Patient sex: F
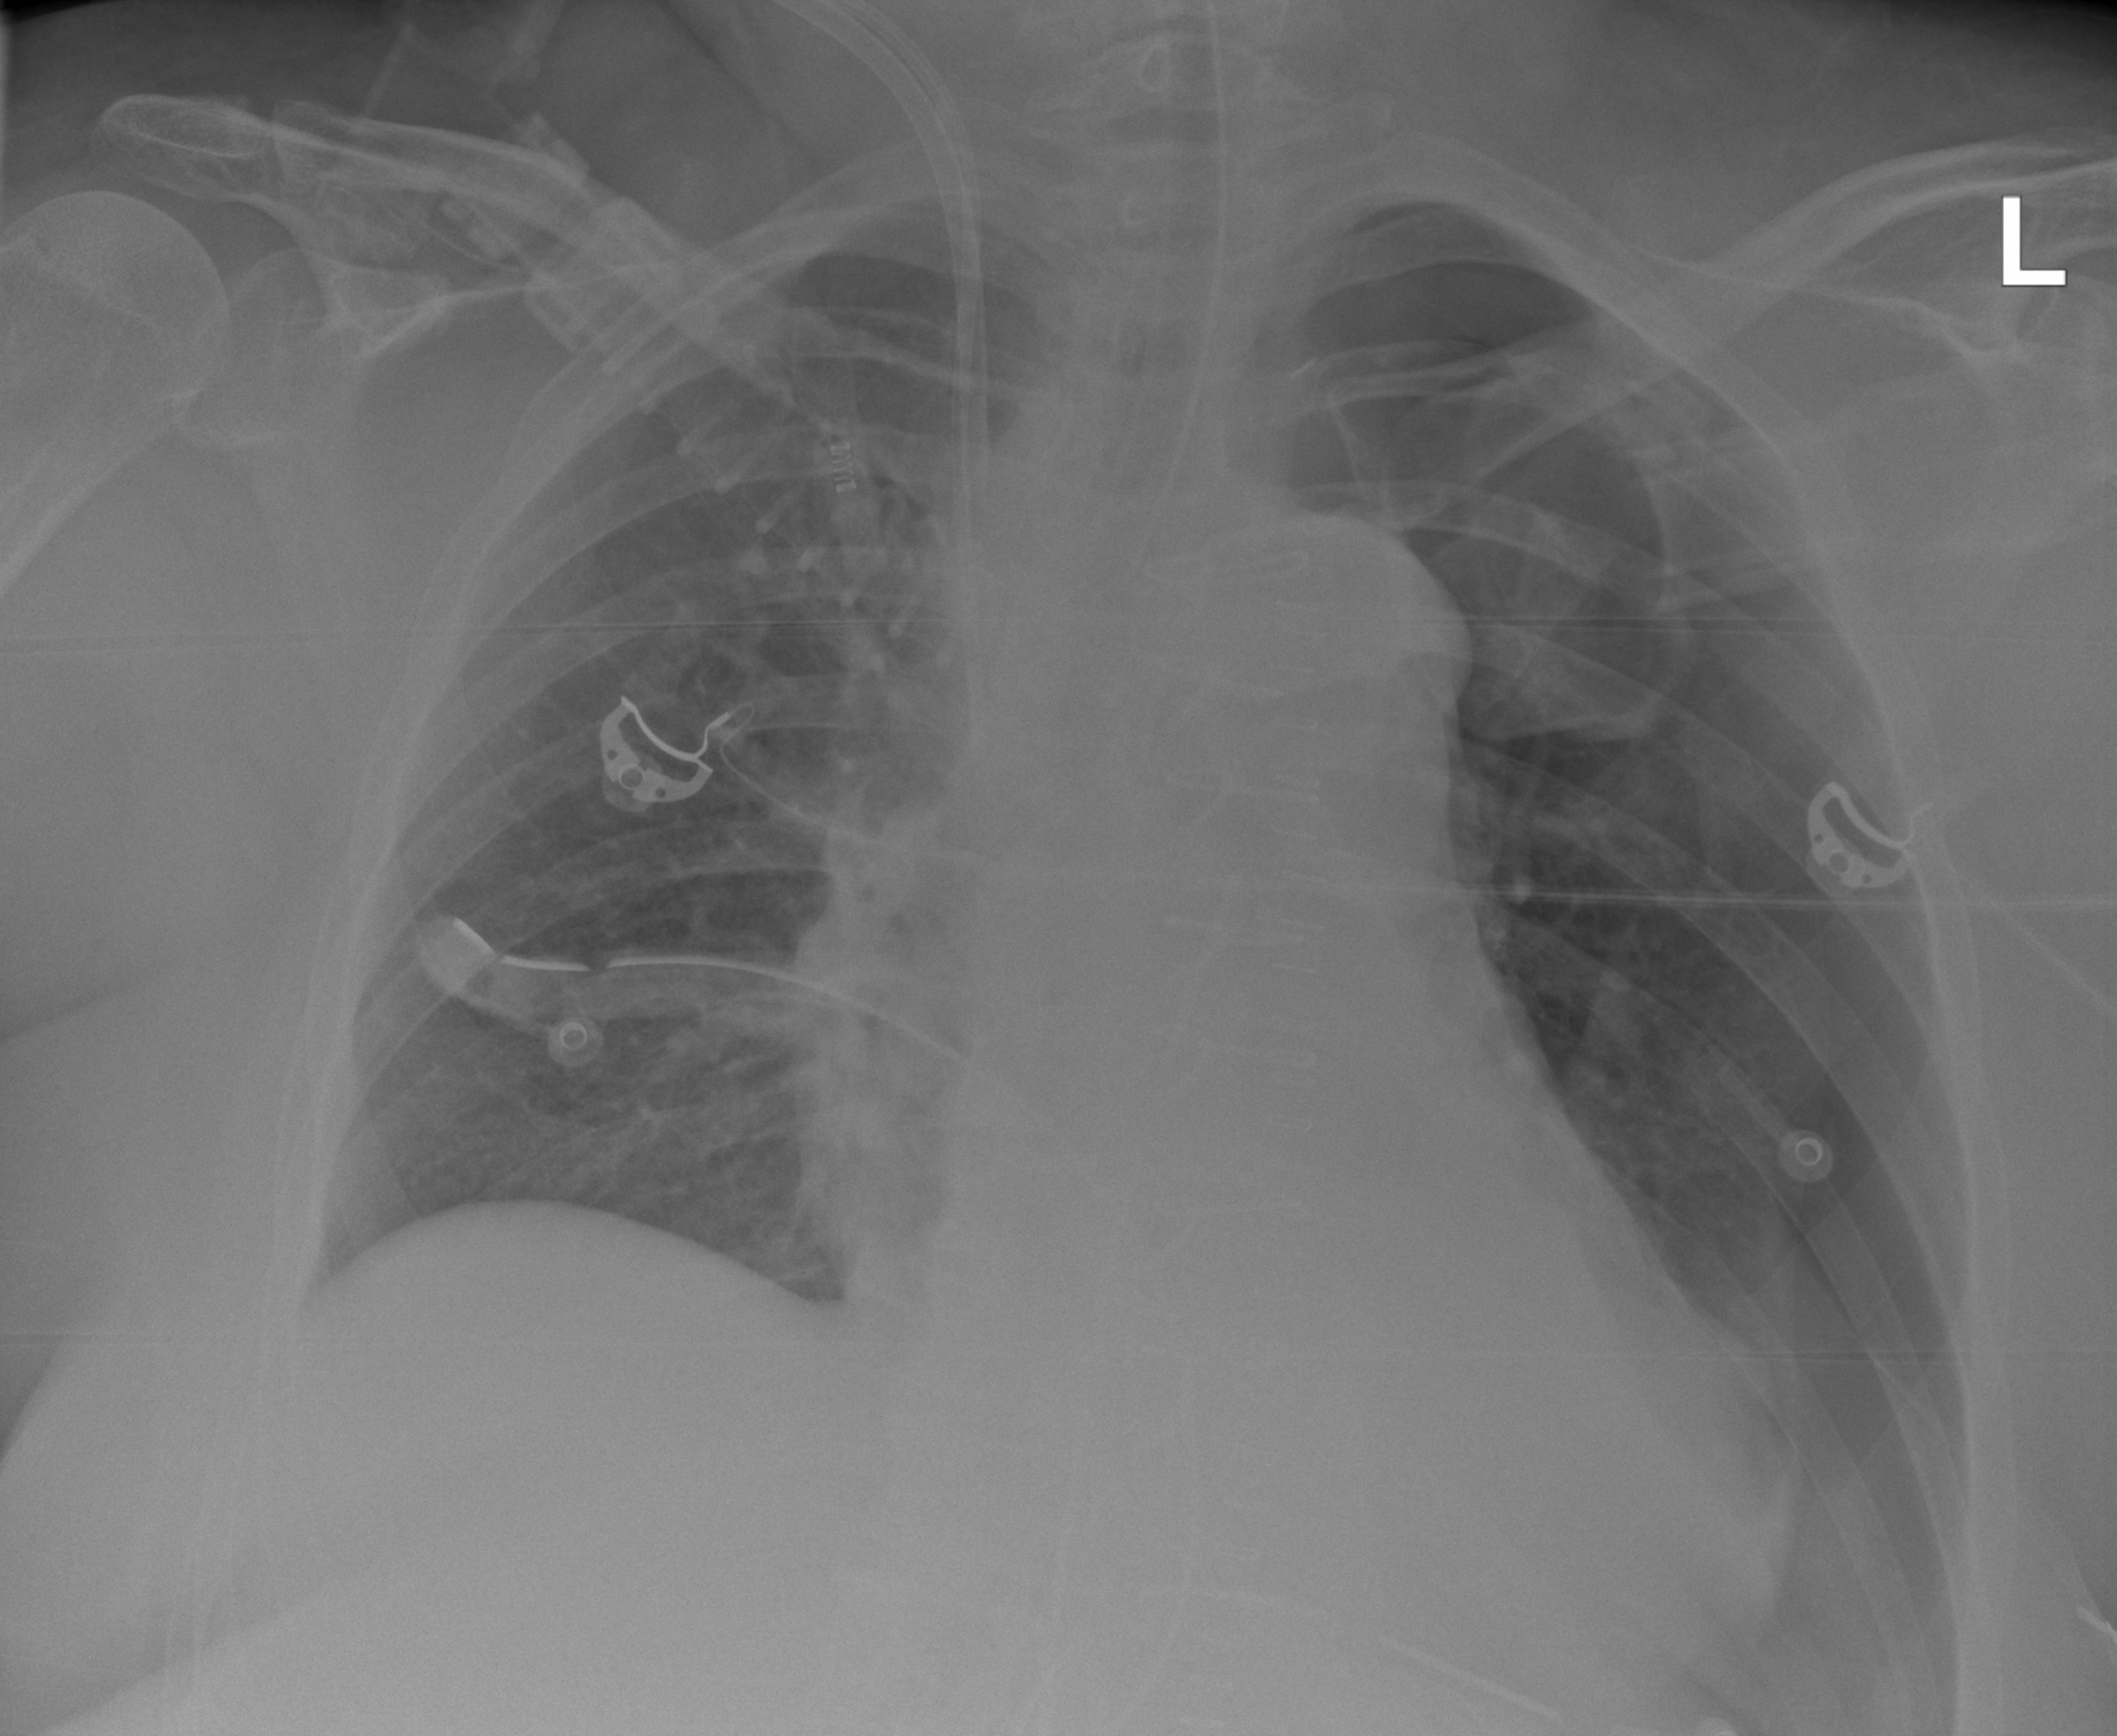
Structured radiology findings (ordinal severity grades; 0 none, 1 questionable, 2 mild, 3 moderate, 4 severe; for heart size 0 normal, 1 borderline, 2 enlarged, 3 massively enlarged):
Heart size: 1
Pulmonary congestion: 0
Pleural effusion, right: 0
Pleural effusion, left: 0
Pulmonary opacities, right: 0
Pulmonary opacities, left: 0
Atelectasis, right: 2
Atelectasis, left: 0